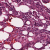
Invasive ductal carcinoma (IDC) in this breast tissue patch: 1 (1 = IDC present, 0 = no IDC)